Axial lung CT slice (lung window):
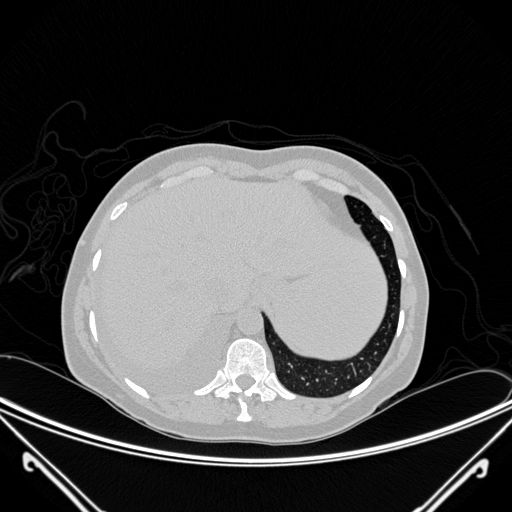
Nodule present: no